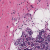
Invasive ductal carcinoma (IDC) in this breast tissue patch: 0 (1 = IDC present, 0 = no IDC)